Question: How can it be possible, Chrome 'floor'ing the last '1' in a long number:
'''
var a = 12345678987654321;
console.log("a =",a); // Traces: 12345678987654320
'''
Fiddle: <URL>

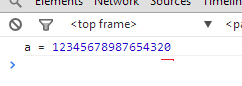
Answer: <URL>, which have a maximum number of ~15 significant digits. It's not Chrome, it's the nature of IEEE-754 double-precision floating point. When numbers get really big like that, they start becoming imprecise.